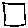
Label: square